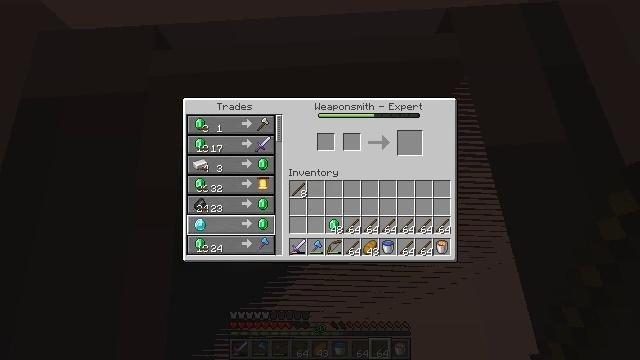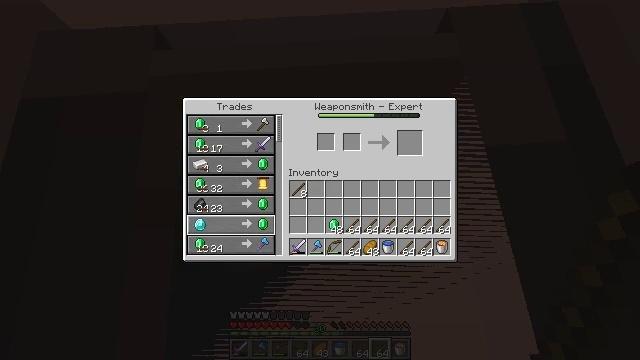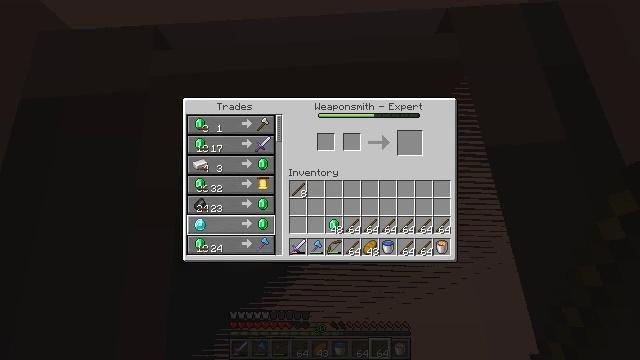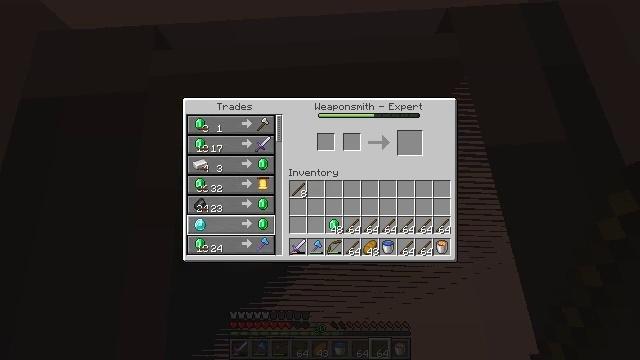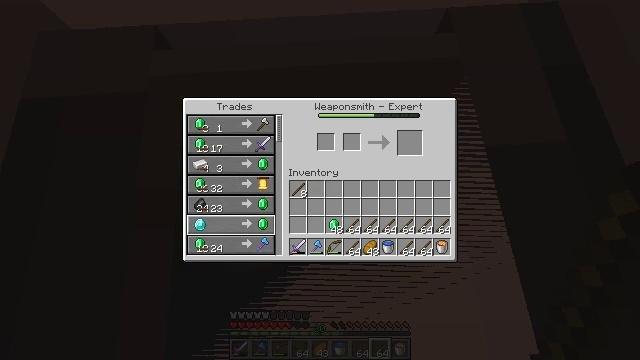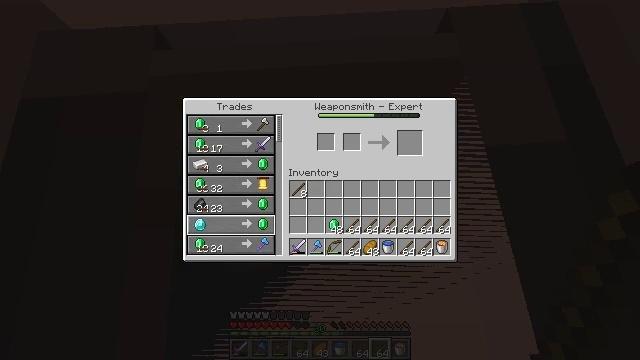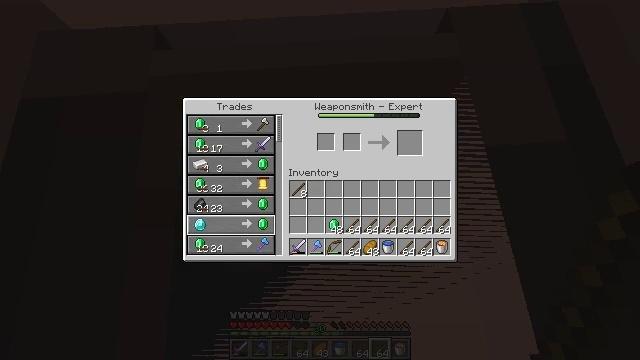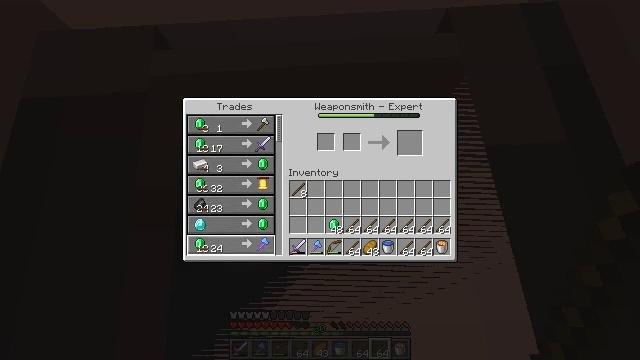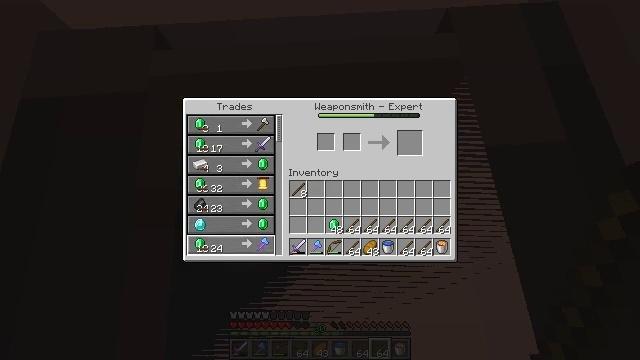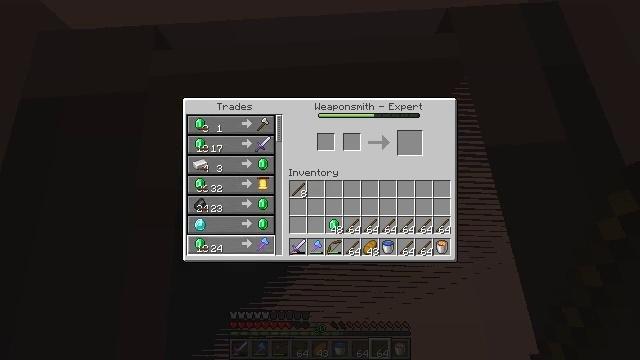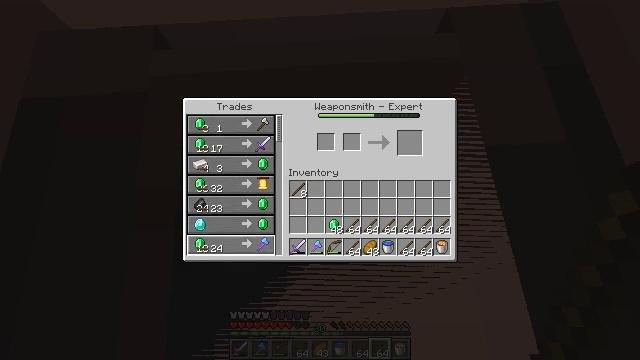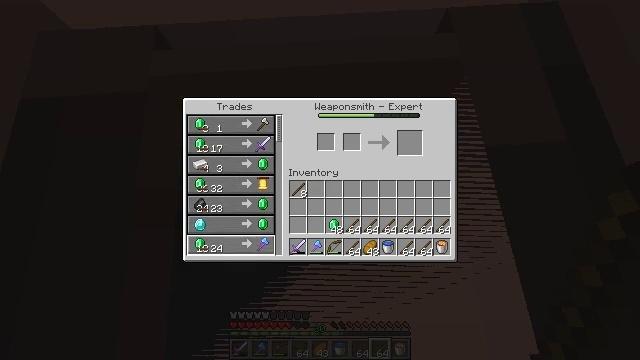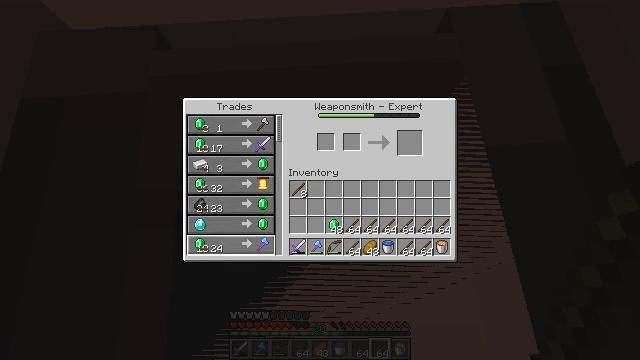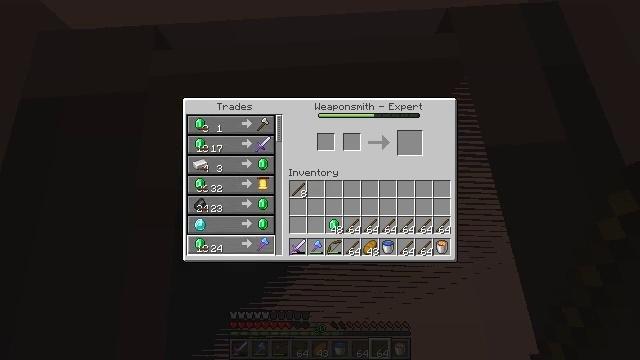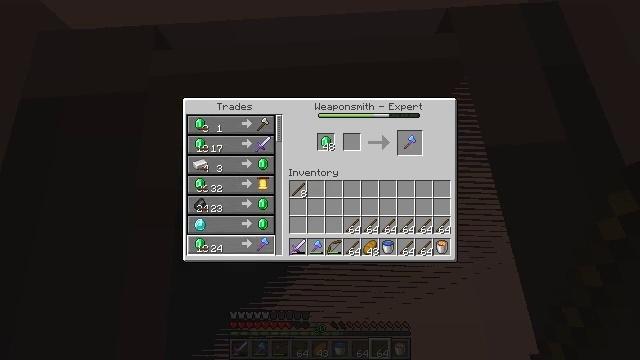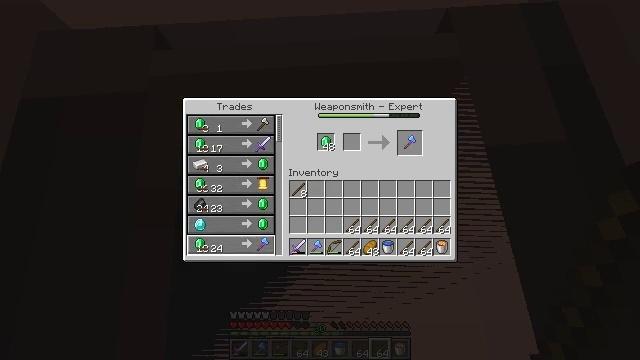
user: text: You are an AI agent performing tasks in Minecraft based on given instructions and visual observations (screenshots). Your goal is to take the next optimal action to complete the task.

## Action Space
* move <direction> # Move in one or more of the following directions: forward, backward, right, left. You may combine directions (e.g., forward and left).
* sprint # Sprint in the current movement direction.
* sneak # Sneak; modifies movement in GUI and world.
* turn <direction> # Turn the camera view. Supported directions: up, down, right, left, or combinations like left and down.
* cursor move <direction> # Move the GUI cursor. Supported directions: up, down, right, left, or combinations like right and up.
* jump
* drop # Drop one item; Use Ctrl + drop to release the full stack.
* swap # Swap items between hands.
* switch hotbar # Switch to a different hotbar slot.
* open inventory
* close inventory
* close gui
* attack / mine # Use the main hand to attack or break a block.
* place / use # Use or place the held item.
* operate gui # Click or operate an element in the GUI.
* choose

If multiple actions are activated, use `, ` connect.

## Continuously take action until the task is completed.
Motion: motion action
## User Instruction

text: Obtain a diamond axe by crafting it.
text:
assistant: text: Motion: no_op
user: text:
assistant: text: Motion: no_op
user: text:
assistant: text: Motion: no_op
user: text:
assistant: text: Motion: no_op
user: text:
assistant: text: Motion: no_op
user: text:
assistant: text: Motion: cursor move down
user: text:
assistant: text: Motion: cursor move down
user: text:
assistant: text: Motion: no_op
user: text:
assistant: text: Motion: no_op
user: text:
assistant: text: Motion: no_op
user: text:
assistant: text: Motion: no_op
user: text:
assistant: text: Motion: no_op
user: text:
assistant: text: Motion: no_op
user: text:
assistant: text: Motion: operate gui
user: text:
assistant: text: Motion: operate gui
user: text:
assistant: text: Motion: operate gui
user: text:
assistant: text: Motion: no_op
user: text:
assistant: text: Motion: no_op
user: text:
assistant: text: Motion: cursor move right
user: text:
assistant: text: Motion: cursor move right and up
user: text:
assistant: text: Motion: cursor move right and up
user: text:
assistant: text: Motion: cursor move right and up
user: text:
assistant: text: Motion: cursor move up
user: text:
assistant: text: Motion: no_op
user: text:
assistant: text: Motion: cursor move right
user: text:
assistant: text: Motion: cursor move right
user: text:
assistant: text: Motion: cursor move down
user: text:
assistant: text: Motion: no_op
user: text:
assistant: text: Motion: no_op
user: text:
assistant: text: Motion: operate gui